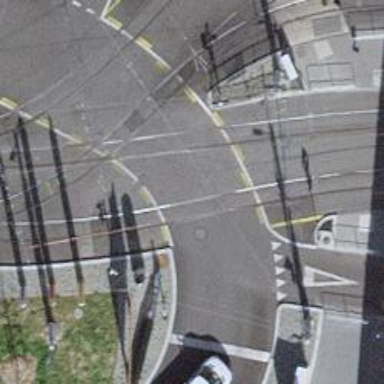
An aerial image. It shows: Tram level crossing on railway.